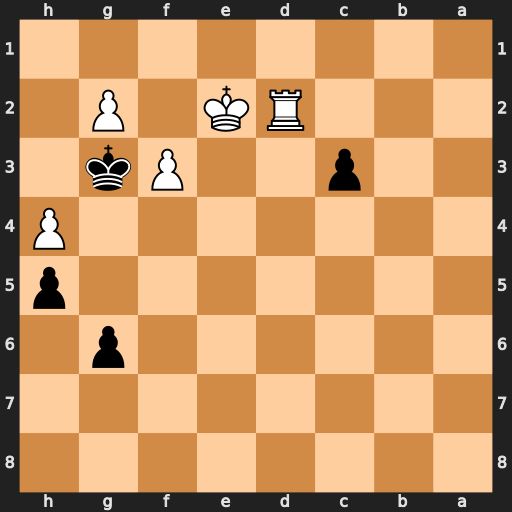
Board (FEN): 8/8/6p1/7p/7P/2p2Pk1/3RK1P1/8
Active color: b
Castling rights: -
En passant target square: -
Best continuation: cxd2 Kxd2 Kxg2